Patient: sex M, age 57
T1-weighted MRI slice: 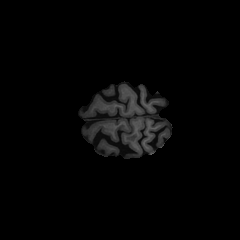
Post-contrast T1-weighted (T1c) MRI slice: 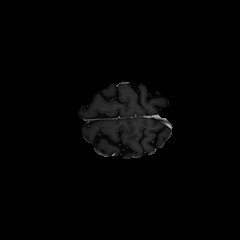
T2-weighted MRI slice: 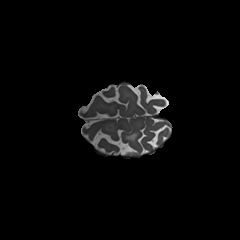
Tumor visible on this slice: yes
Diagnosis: Glioblastoma, IDH-wildtype
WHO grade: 4